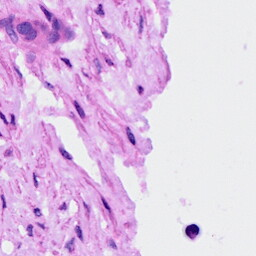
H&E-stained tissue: Ovarian